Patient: sex M, age 69
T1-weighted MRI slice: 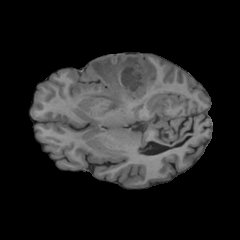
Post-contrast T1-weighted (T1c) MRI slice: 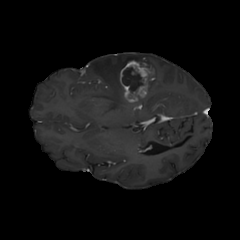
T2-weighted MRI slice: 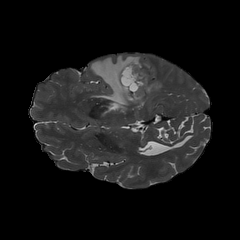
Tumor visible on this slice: yes
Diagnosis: Glioblastoma, IDH-wildtype
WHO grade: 4